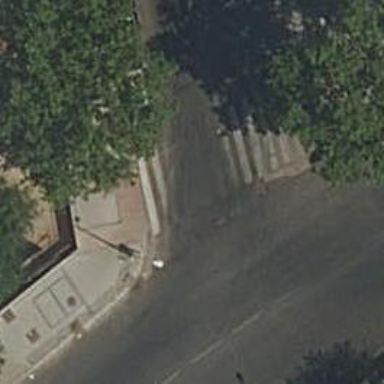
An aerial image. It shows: Zebra crossing on the road.